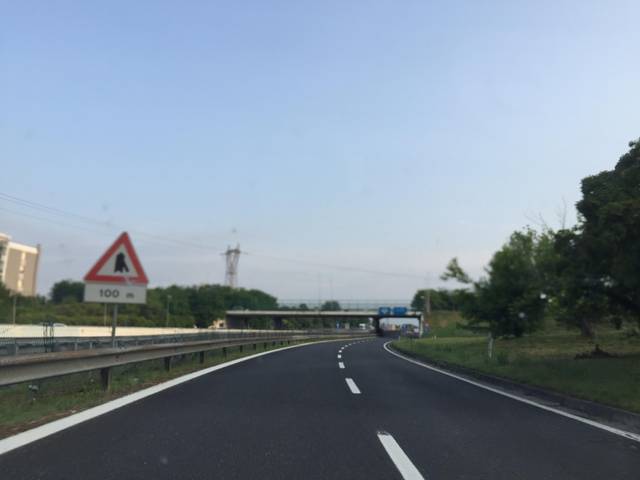
Region: Italy
Coordinates: 46.049, 13.206